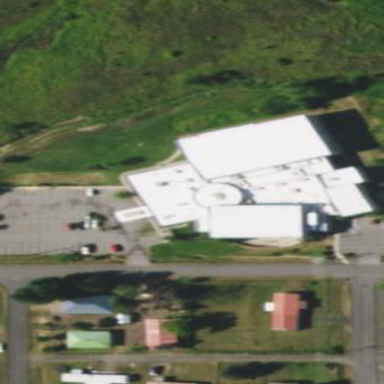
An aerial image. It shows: Building that houses fitness center.